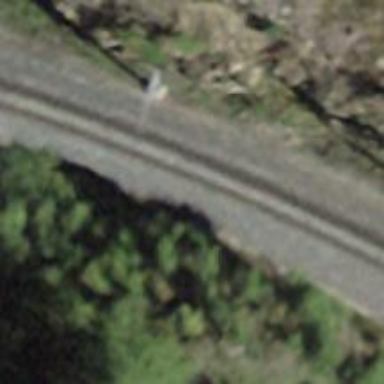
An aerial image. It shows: Narrow-gauge railway track with one electrified contact line.